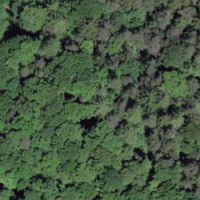
EUNIS habitat code: 41
Species observed at this site:
Allium ursinum
Asplenium trichomanes
Ilex aquifolium
Arum maculatum
Garrulus glandarius